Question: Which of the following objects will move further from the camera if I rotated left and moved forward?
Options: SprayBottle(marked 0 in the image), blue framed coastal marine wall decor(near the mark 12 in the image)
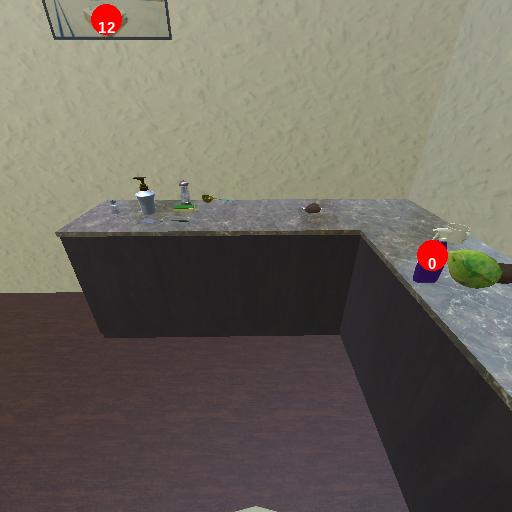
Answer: SprayBottle(marked 0 in the image)